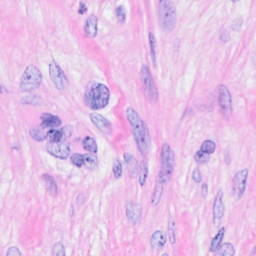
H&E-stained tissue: Breast